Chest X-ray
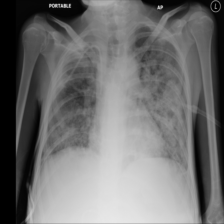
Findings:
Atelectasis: negative
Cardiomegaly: negative
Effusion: positive
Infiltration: positive
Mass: negative
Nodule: negative
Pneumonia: positive
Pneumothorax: negative
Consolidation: negative
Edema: negative
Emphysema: negative
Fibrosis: negative
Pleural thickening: negative
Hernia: negative